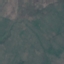
Land use / land cover class: HerbaceousVegetation